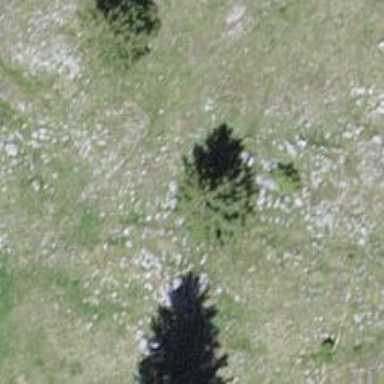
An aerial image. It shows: Needle-leaved tree in nature.